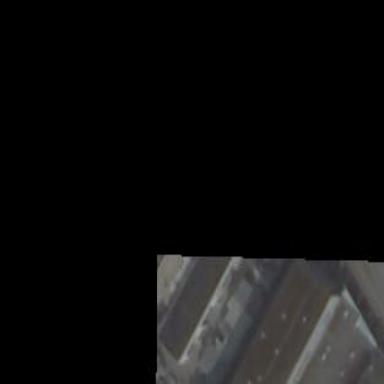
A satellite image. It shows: Industrial building.